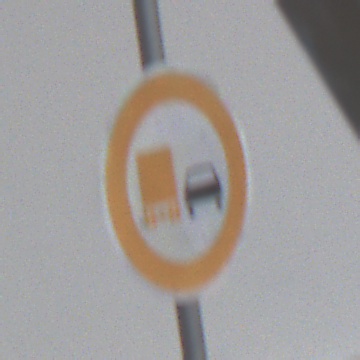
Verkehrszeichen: UeberholverbotKraftfahrzeuge
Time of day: MorningAfternoon
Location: Roofed (Urban)
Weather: PartlyCloudy
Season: NotSpecified
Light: Natural